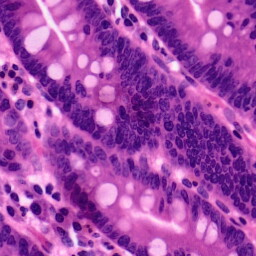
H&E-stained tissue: Pancreatic